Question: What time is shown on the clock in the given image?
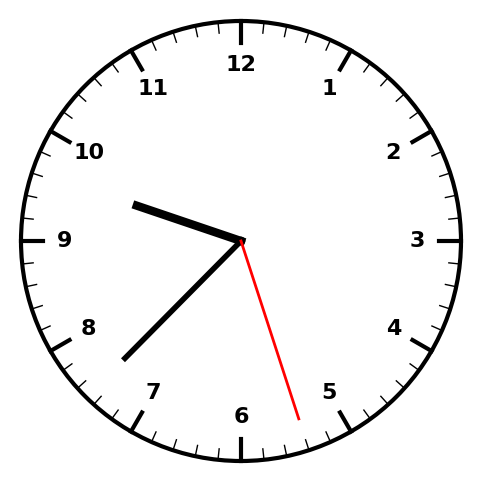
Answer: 09:37:27